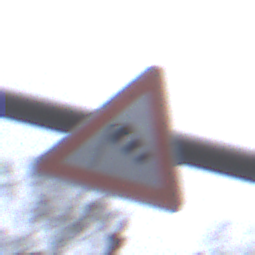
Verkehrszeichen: SeitenwindVonLinks
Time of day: Midday
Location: Outdoor (Urban)
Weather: Overcast
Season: NotSpecified
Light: Natural